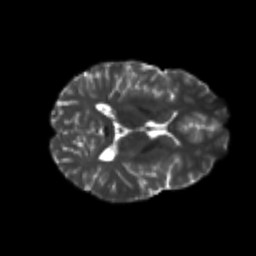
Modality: T2w
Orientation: axial
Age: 21
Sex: female
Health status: healthy
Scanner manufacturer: philips
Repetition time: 7.393 s
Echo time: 0.08599 s